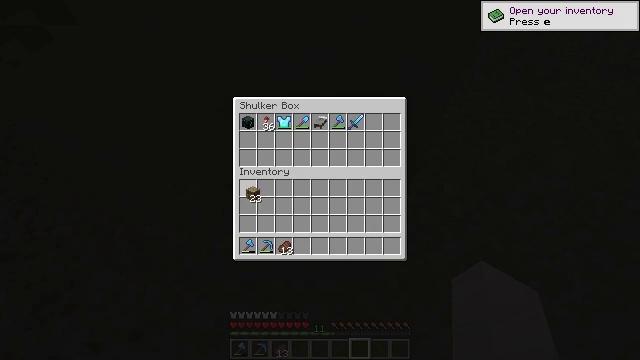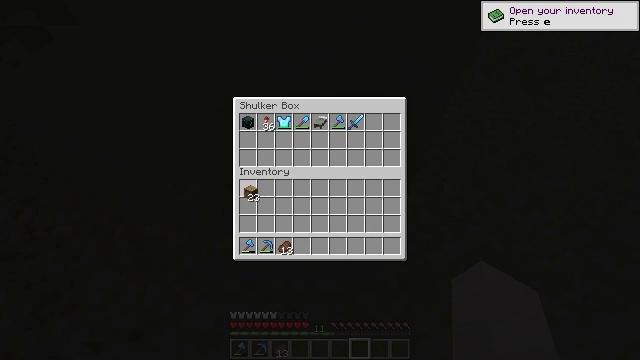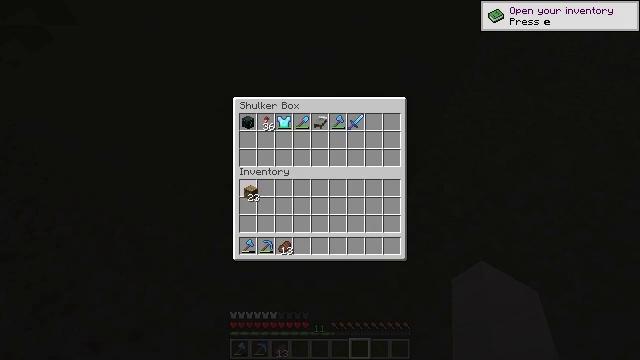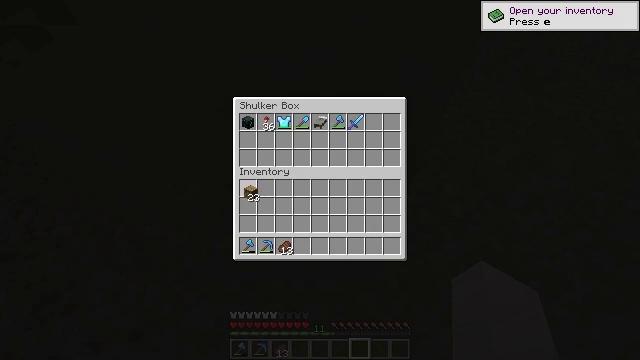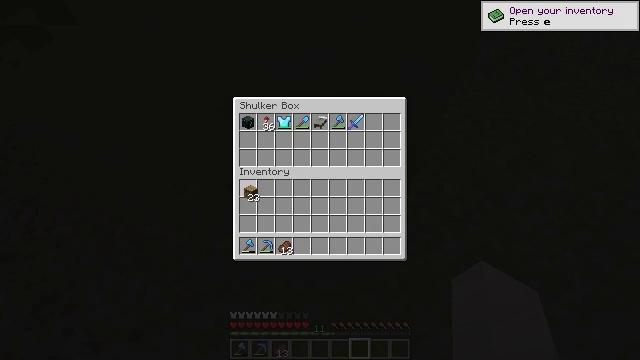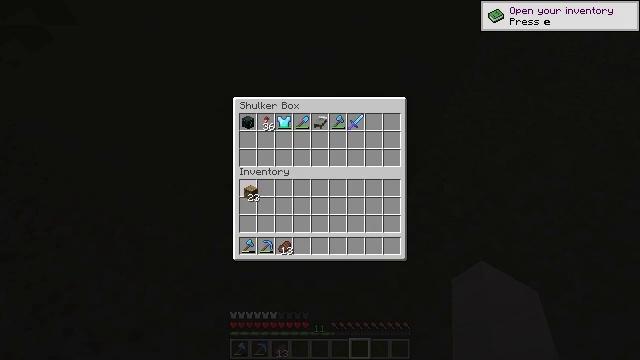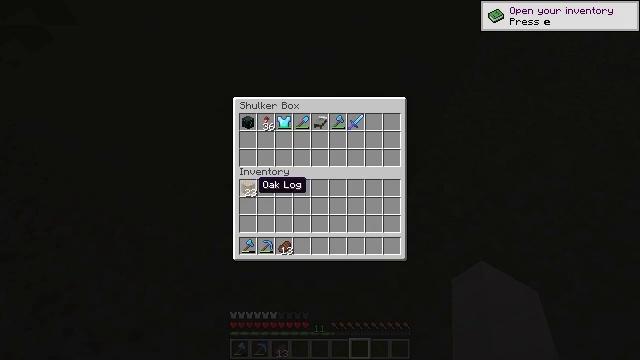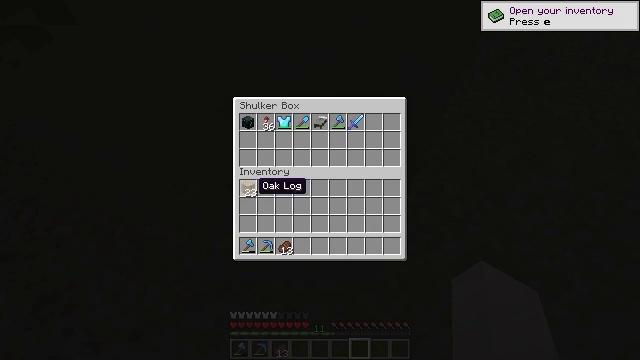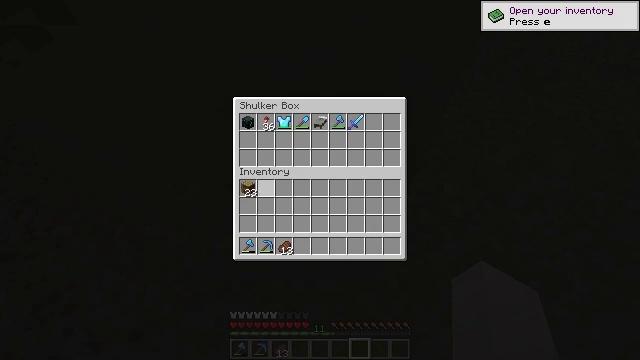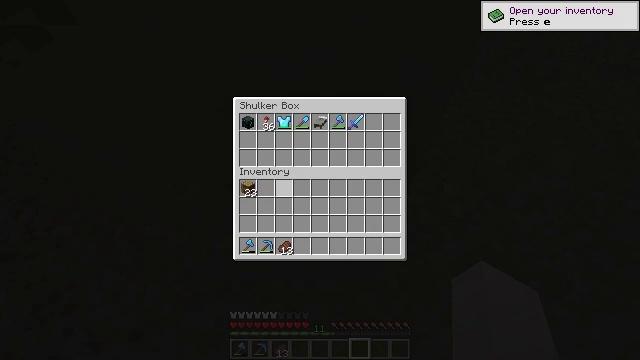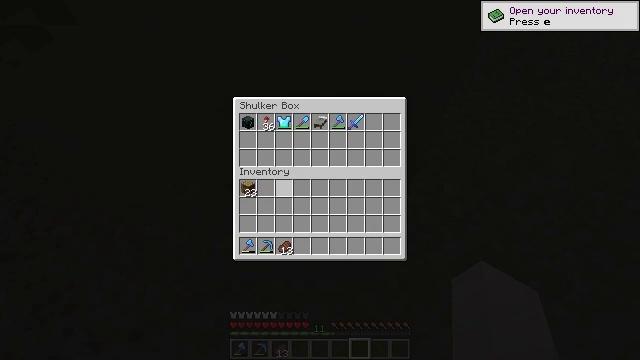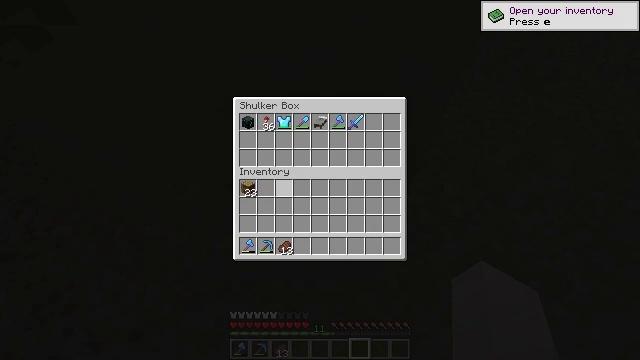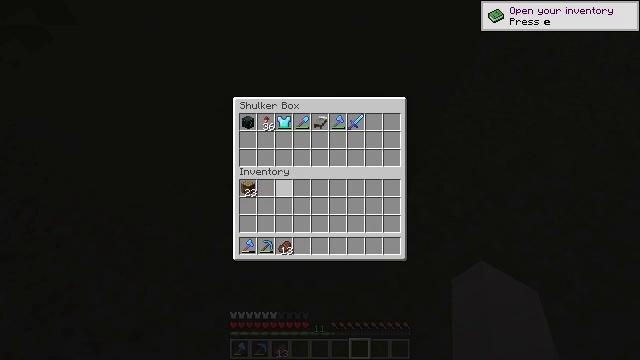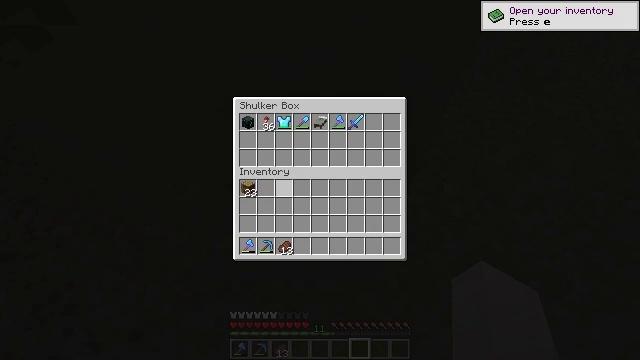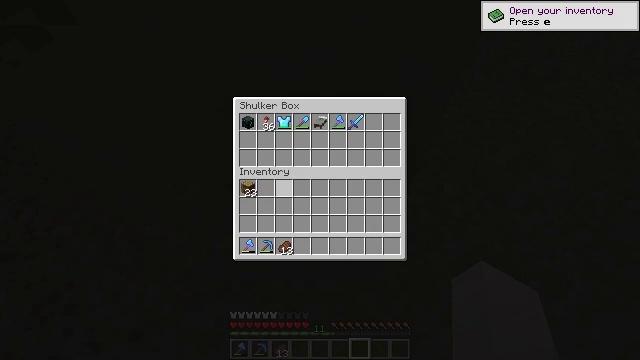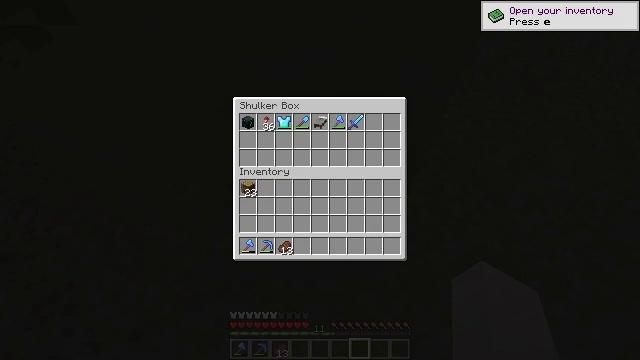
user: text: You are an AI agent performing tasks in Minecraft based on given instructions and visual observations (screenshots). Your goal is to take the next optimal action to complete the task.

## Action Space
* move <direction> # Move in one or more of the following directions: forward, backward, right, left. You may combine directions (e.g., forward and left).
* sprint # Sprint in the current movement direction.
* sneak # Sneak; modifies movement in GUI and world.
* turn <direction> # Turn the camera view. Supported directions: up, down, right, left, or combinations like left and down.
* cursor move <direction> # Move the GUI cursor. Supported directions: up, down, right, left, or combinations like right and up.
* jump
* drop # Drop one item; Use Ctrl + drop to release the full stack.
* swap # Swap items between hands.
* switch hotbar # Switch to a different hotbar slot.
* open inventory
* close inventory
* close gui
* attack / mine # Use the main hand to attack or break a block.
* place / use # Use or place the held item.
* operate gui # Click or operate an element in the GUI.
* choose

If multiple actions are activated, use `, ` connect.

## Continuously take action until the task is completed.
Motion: motion action
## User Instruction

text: Retrieve the ender chest safely.
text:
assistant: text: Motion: no_op
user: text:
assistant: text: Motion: no_op
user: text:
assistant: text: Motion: operate gui
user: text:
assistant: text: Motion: operate gui
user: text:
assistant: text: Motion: operate gui
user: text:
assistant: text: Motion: no_op
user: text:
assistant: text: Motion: no_op
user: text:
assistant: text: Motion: cursor move right
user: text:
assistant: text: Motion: cursor move right and up
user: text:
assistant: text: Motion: no_op
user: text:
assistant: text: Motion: no_op
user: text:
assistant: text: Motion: no_op
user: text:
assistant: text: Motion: no_op
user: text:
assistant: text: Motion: no_op
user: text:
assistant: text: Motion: cursor move up
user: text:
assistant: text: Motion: cursor move left
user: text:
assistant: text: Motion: no_op
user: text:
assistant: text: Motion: cursor move left
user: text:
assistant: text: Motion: cursor move left
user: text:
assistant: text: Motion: cursor move left
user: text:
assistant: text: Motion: no_op
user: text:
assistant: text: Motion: no_op
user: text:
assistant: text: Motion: operate gui
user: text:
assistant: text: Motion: operate gui
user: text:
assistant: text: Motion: cursor move down
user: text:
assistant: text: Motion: no_op
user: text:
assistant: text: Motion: no_op
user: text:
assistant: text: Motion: no_op
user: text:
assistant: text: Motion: no_op
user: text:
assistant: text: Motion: no_op